高二 · 变换几何
如图, 已知四边形 $A B C D$ 是梯形, $E, F$ 分别是腰的中点, $M, N$ 是线段 $E F$ 上的两个点, 且 $E M=M N=N F$, 下底是上底的 2 倍, 若 $\overrightarrow{A B}=\vec{a}, \overrightarrow{B C}=\vec{b}$, 则 $\overrightarrow{D N}=(\quad)$
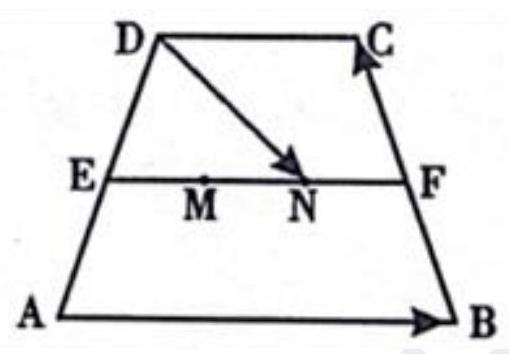
$-\frac{1}{2} \vec{a}-\frac{1}{2} \vec{b}$
B. $\frac{1}{4} \vec{a}+\frac{1}{2} \vec{b}$
C. $\frac{1}{2} \vec{a}+\frac{1}{2} \vec{b}$
D. $\frac{1}{4} \vec{a}-\frac{1}{2} \vec{b}$
答案: D
解析: $\because \overrightarrow{E F}=\frac{1}{2}(\overrightarrow{A B}+\overrightarrow{D C})=\frac{3}{4} \overrightarrow{A B}=\frac{3}{4} \vec{a}, \overrightarrow{C F}=-\frac{1}{2} \overrightarrow{B C}=-\frac{1}{2} \vec{b}$, 则 $\overrightarrow{D N}=\overrightarrow{D C}+\overrightarrow{C F}+\overrightarrow{F N}=\frac{1}{2} \vec{a}-\frac{1}{2} \vec{b}-\frac{1}{3} \times \frac{3}{4} \vec{a}=-\frac{1}{2} \vec{b}+\frac{1}{4} \vec{a}$, 故选 D.